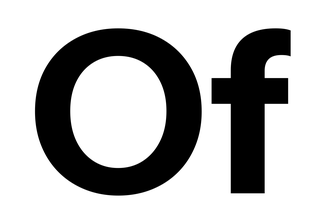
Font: InstrumentSans_Bold